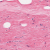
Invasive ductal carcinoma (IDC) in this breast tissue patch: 0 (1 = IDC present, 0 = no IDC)